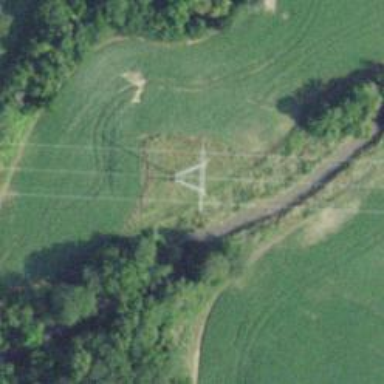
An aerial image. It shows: Lattice structure tower used for power transmission.